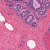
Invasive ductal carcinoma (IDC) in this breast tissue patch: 0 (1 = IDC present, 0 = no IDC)